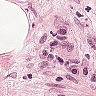
Metastatic tissue present: no